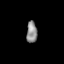
Tissue: prostate
Cell type: Fibroblasts
Senescence score: 0.7876
Nuclear area (px): 223
Mean DAPI intensity: 142.121